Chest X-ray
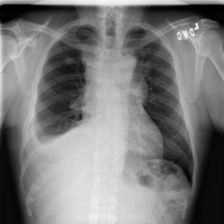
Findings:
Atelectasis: negative
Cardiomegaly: negative
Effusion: positive
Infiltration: negative
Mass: negative
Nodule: negative
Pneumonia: negative
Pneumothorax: negative
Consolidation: negative
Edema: negative
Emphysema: negative
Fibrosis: negative
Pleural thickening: negative
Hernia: negative